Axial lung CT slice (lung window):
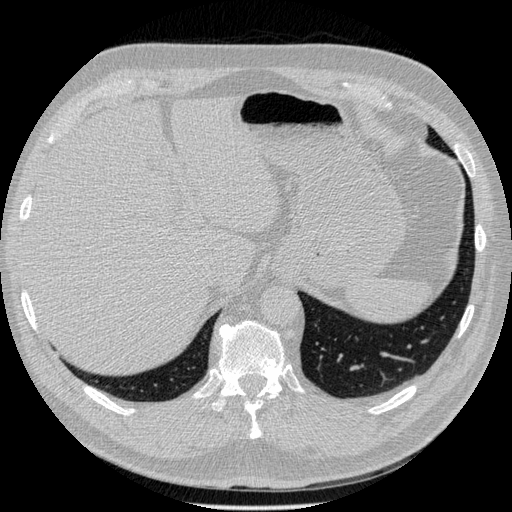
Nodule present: no